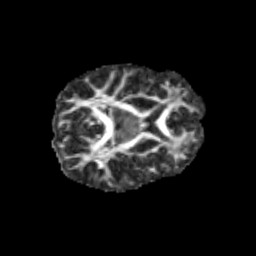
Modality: FA
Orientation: axial
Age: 12
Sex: male
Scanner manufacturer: siemens
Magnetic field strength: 3 T
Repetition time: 3.8 s
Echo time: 0.07 s